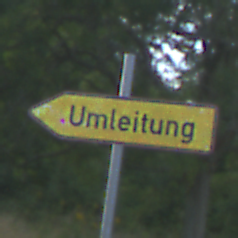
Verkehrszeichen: UmleitungswegweiserLinksweisend
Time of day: MorningAfternoon
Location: Outdoor (Nature)
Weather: PartlyCloudy
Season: NotSpecified
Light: Natural